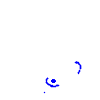
Particle: proton